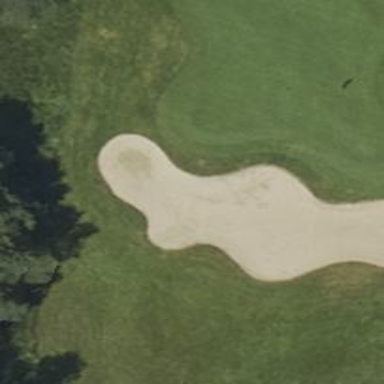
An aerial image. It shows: Golf green.